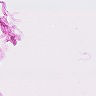
Metastatic tissue present: no